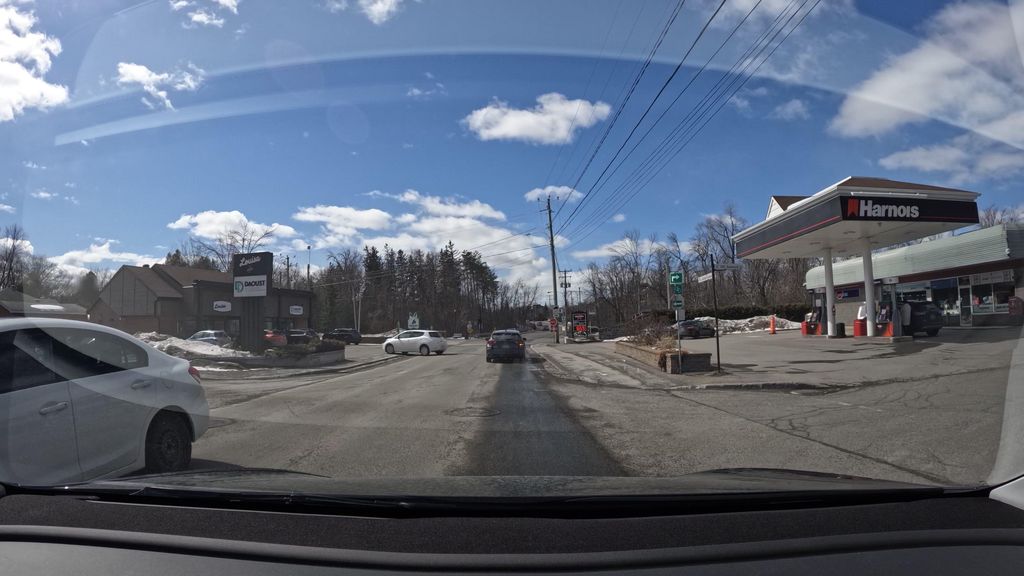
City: montreal